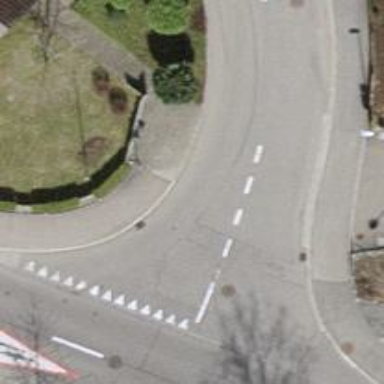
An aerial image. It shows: Kerb serving as barrier.